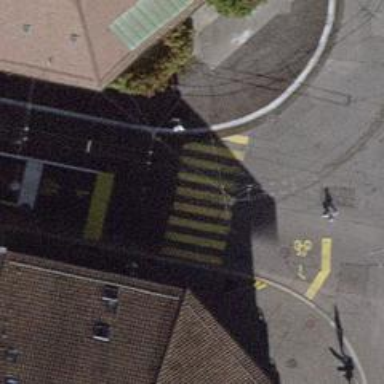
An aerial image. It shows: Road crossing with traffic signals.